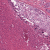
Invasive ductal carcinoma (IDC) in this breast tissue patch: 1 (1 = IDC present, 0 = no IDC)